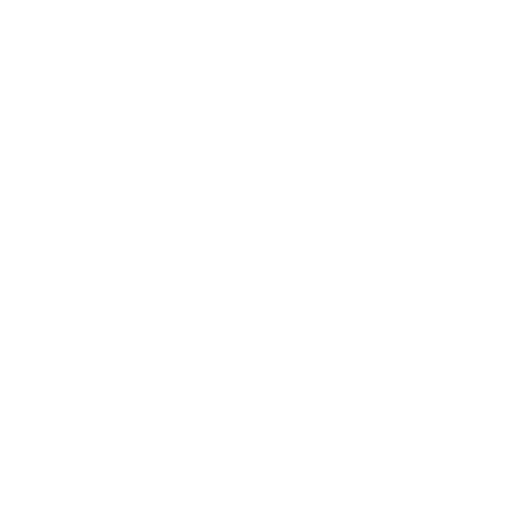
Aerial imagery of mountain in Alaska named Betton Head containing only unknown